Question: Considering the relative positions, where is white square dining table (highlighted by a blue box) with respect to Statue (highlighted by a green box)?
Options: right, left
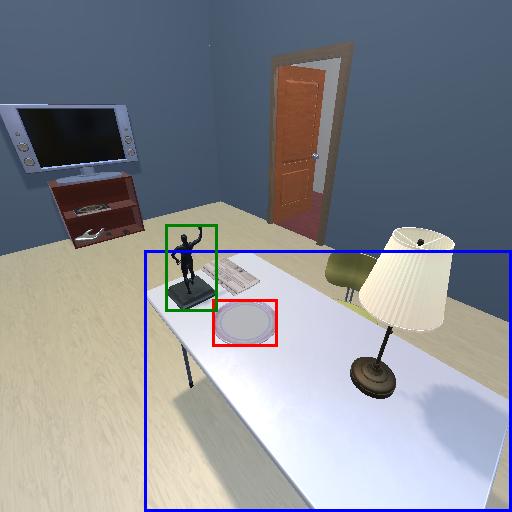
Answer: right